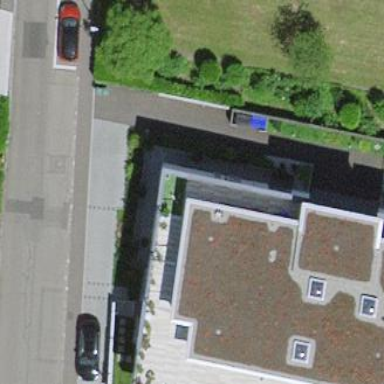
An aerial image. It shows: Garage.